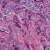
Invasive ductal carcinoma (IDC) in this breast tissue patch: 1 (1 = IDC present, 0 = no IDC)